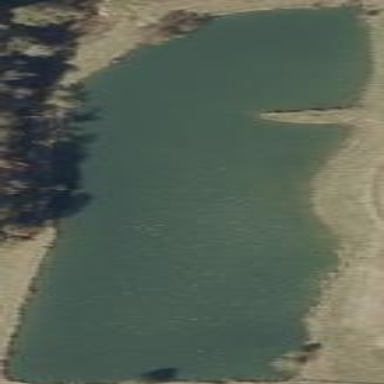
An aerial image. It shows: Pond surrounded by natural water.